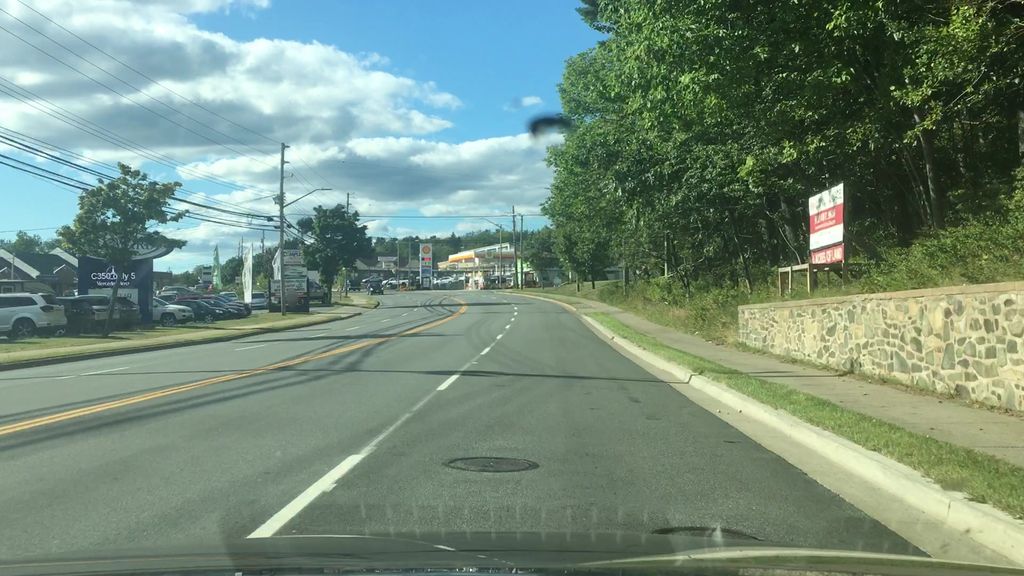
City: halifax